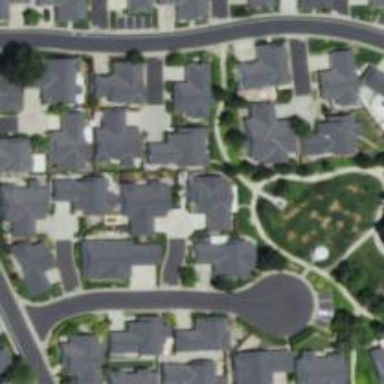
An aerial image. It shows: Living street.